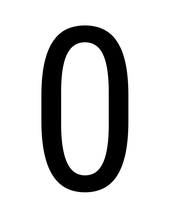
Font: Roboto_Condensed_Regular